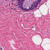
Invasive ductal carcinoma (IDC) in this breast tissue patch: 0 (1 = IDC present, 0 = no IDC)